Question: I have a index.html with a which sends a text to a PHP code. This PHP sends it again by POST (curl) to a Node.js server, inserted in a JSON message (utf8-encoded)
'''
//Node.js server file (app.js) -- gets the json and shows it in a <script> to save it in client JS
render(index, {json:{string:"mystring"}})
//Template to render (index.ejs)
var data = <%=JSON.stringify(json)%>;
'''
So that I can pass those variables in the JSON to data. JSON is way bigger than here, I wrote only the part which creates a bug : the string contained here makes an "INvalid character" JS bug. What should I do ? Which encoding/decoding/escaping should I use ?
I have utf-8 everywhere, as all my other strings work, even with german or arabic characters. In this particular case, this is the below which breaks the app :

Here is the string as it is in the JSON i receive :
'''
"Otto
Theater-, Konzert- und Gpb
Rhoassesse 20
51065 Koln
Telefon: 0000-000000-0
Telefax: 0000-000000
E-Mail: address@mail.com
"
'''
Because it is a user-entered text, I must handle this kind of characters. I don't have access to the PHP part of the code, only to the nodeJS and client JS. How can I find and remove/convert those chars in JS ?
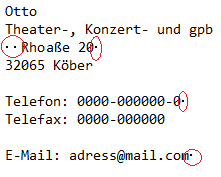
Answer: '''
<%- JSON.stringify(data).replace(/[-aaa-
- --]/g, "\n") %>;
'''
I ended up replacing invalid unicode characters (which are valid for JSON but not in JS code) with line breaks. This solves the problem